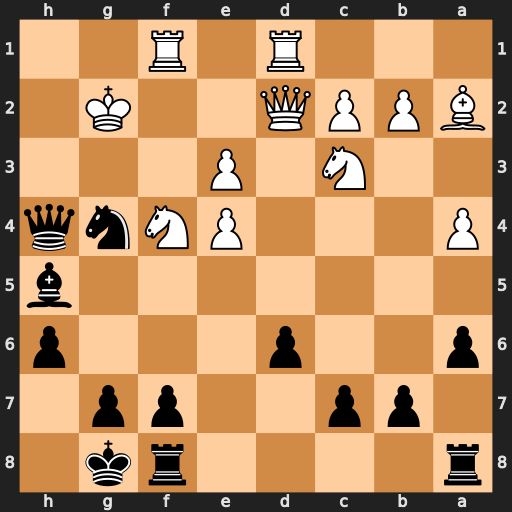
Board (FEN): r4rk1/1pp2pp1/p2p3p/7b/P3PNnq/2N1P3/BPPQ2K1/3R1R2
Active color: b
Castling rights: -
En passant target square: -
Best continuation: Qh2+ Kf3 Ne5#